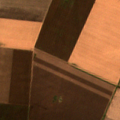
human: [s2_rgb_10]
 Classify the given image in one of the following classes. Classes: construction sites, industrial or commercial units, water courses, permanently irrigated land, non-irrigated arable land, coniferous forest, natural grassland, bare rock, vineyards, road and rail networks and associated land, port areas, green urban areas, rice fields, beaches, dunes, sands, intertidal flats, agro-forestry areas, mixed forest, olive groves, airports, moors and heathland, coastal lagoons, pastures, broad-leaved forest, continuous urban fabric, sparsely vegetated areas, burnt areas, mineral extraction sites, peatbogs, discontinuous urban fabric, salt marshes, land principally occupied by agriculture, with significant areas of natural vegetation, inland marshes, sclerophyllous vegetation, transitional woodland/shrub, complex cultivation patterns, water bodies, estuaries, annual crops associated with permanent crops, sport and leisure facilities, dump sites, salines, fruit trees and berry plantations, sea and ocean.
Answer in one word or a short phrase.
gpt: non-irrigated arable land